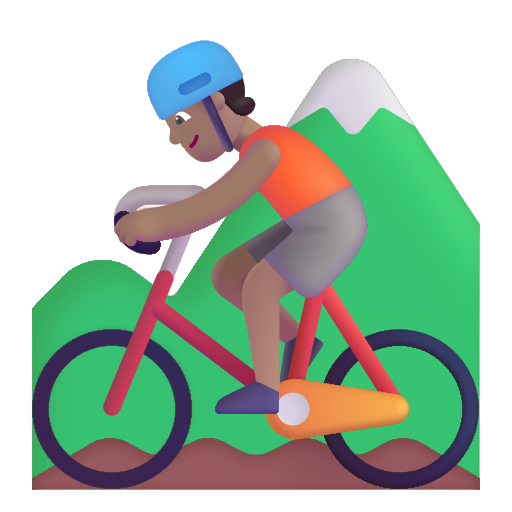
person mountain biking color